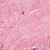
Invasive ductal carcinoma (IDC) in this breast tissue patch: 0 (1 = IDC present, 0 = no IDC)